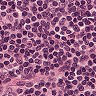
Metastatic tissue present: no